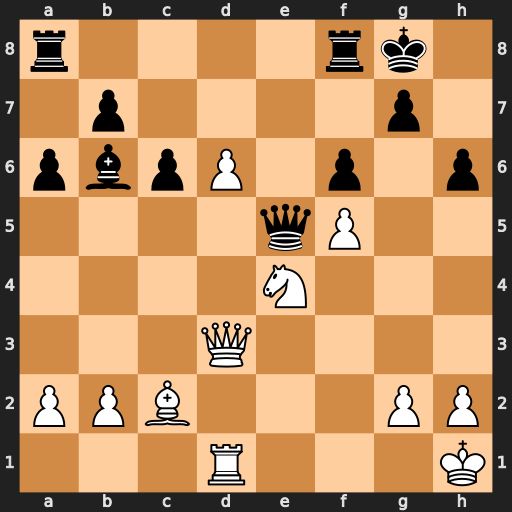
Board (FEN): r4rk1/1p4p1/pbpP1p1p/4qP2/4N3/3Q4/PPB3PP/3R3K
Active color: w
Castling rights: -
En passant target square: -
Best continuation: Qb3+ Kh7 Qxb6